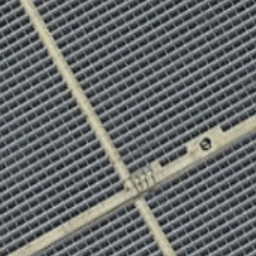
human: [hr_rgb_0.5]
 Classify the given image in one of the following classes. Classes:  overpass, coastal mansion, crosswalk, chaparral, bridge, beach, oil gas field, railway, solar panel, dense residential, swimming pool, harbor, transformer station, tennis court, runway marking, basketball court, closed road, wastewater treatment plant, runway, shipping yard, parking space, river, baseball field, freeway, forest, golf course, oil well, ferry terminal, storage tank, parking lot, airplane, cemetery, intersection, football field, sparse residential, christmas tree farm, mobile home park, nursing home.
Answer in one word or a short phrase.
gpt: solar panel